Field crop: maize
Growth stage: 2
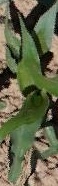
Species: maize